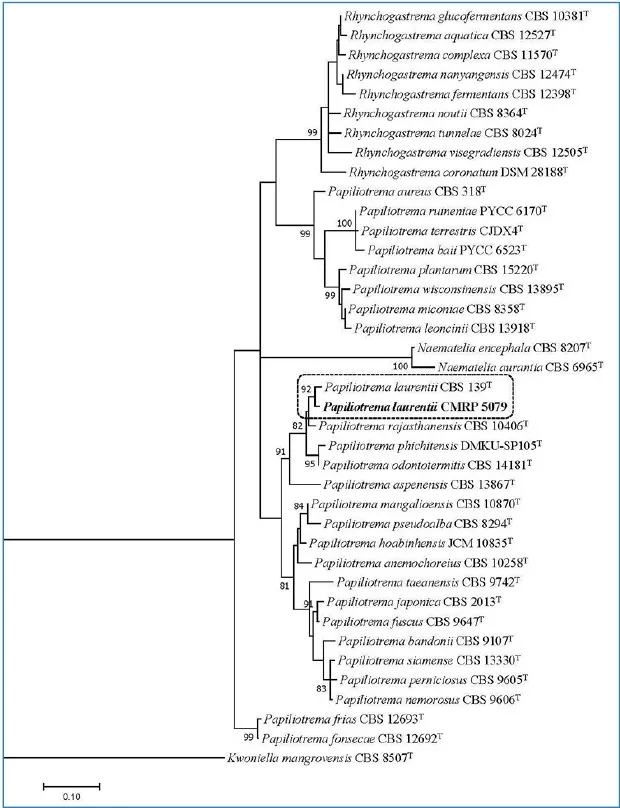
Phylogenetic tree was inferred using the maximum likelihood method based on the Tamura-Nei model with gamma distribution in the MEGA 7.0.26, and bootstrap support was calculated from 1000 replicates. Bootstrap values >= 80% were considered statistically significant. The sequencer of ITS region and the D1/D2 region of the LSU rRNA gene showed the isolate CMRP 5079 was close to Papiliotrema laurentii CBS 139 type strain. Kwoniella mangrovensis CBS 8507T was taken as outgroup. (T) = type strain of the species or of one of its synonyms.
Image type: chart (chart)